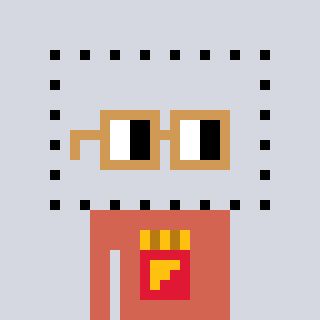
a pixel art character with square brown glasses, a void-shaped head and a peachy-colored body on a cool background